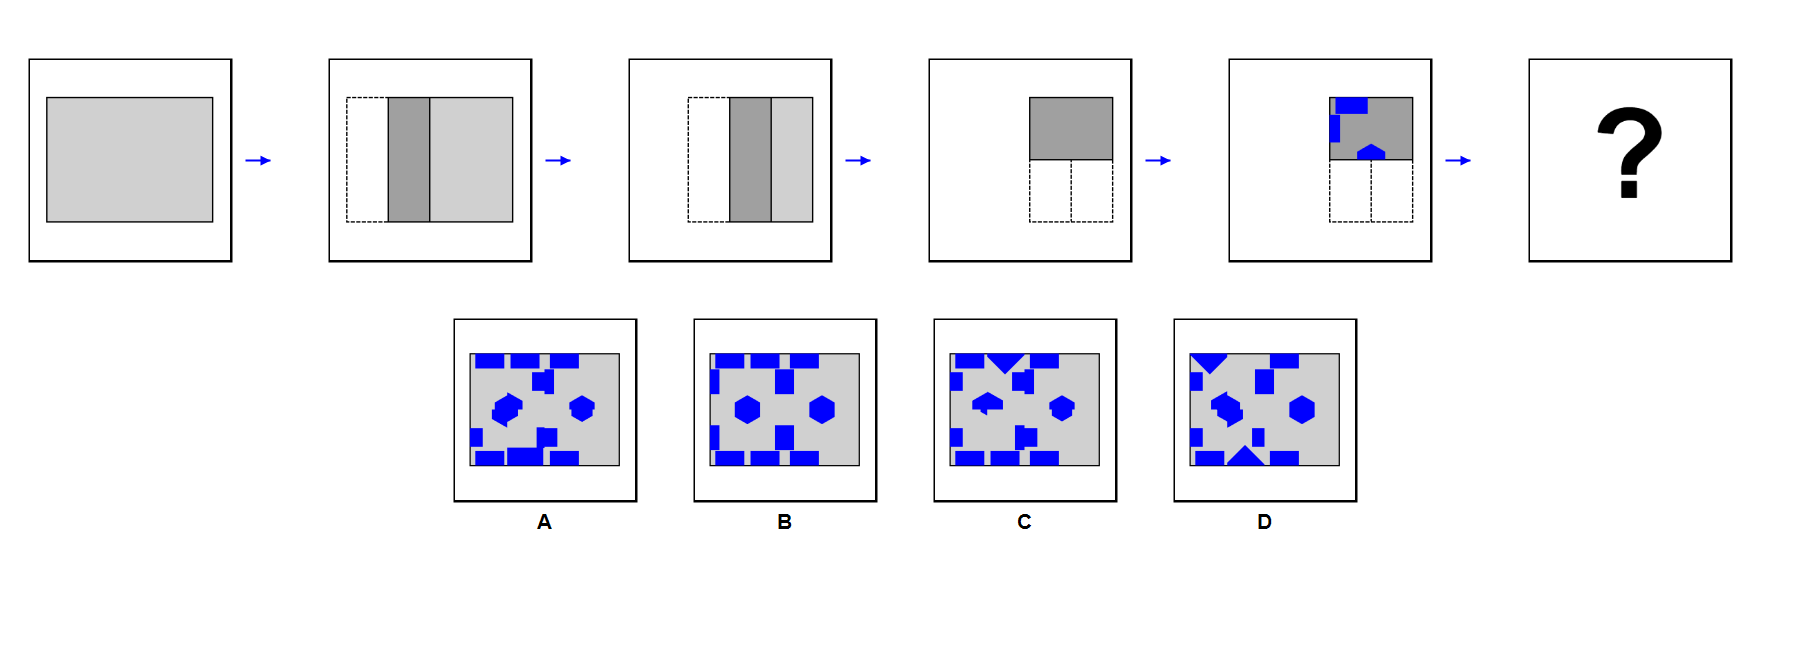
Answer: B